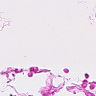
Metastatic tissue present: no